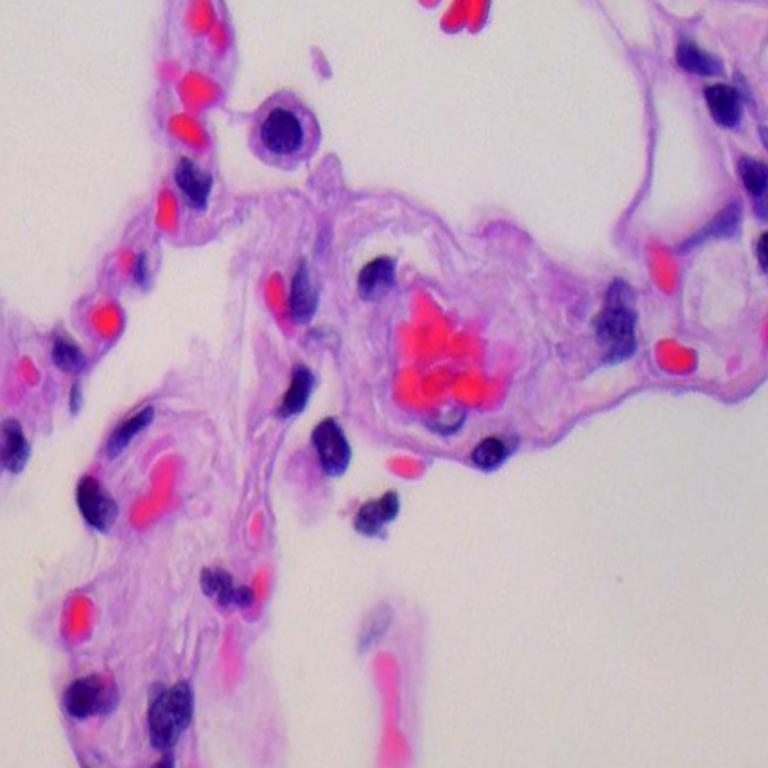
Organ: lung
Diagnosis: benign